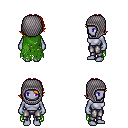
a pixel art fantasy rpg character, female body template, dark elf, purple skin, green tattered cape, metal pants, light blonde swoop hairstyle, chain hood, four views (front, back, left, right), 2x2 character sprite sheet, small pixel art, hard edges, no anti-aliasing